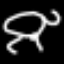
Label: frog